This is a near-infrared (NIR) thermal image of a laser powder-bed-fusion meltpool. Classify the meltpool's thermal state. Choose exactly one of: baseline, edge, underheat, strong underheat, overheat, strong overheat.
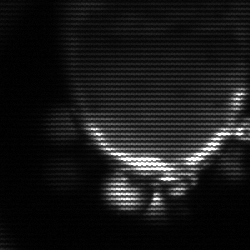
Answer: edge